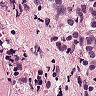
Metastatic tissue present: yes